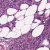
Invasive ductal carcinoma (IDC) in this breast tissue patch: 1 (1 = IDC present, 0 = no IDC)